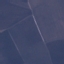
Land use / land cover class: AnnualCrop